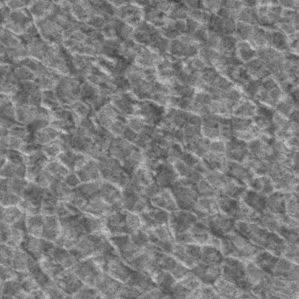
Label: frost